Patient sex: M
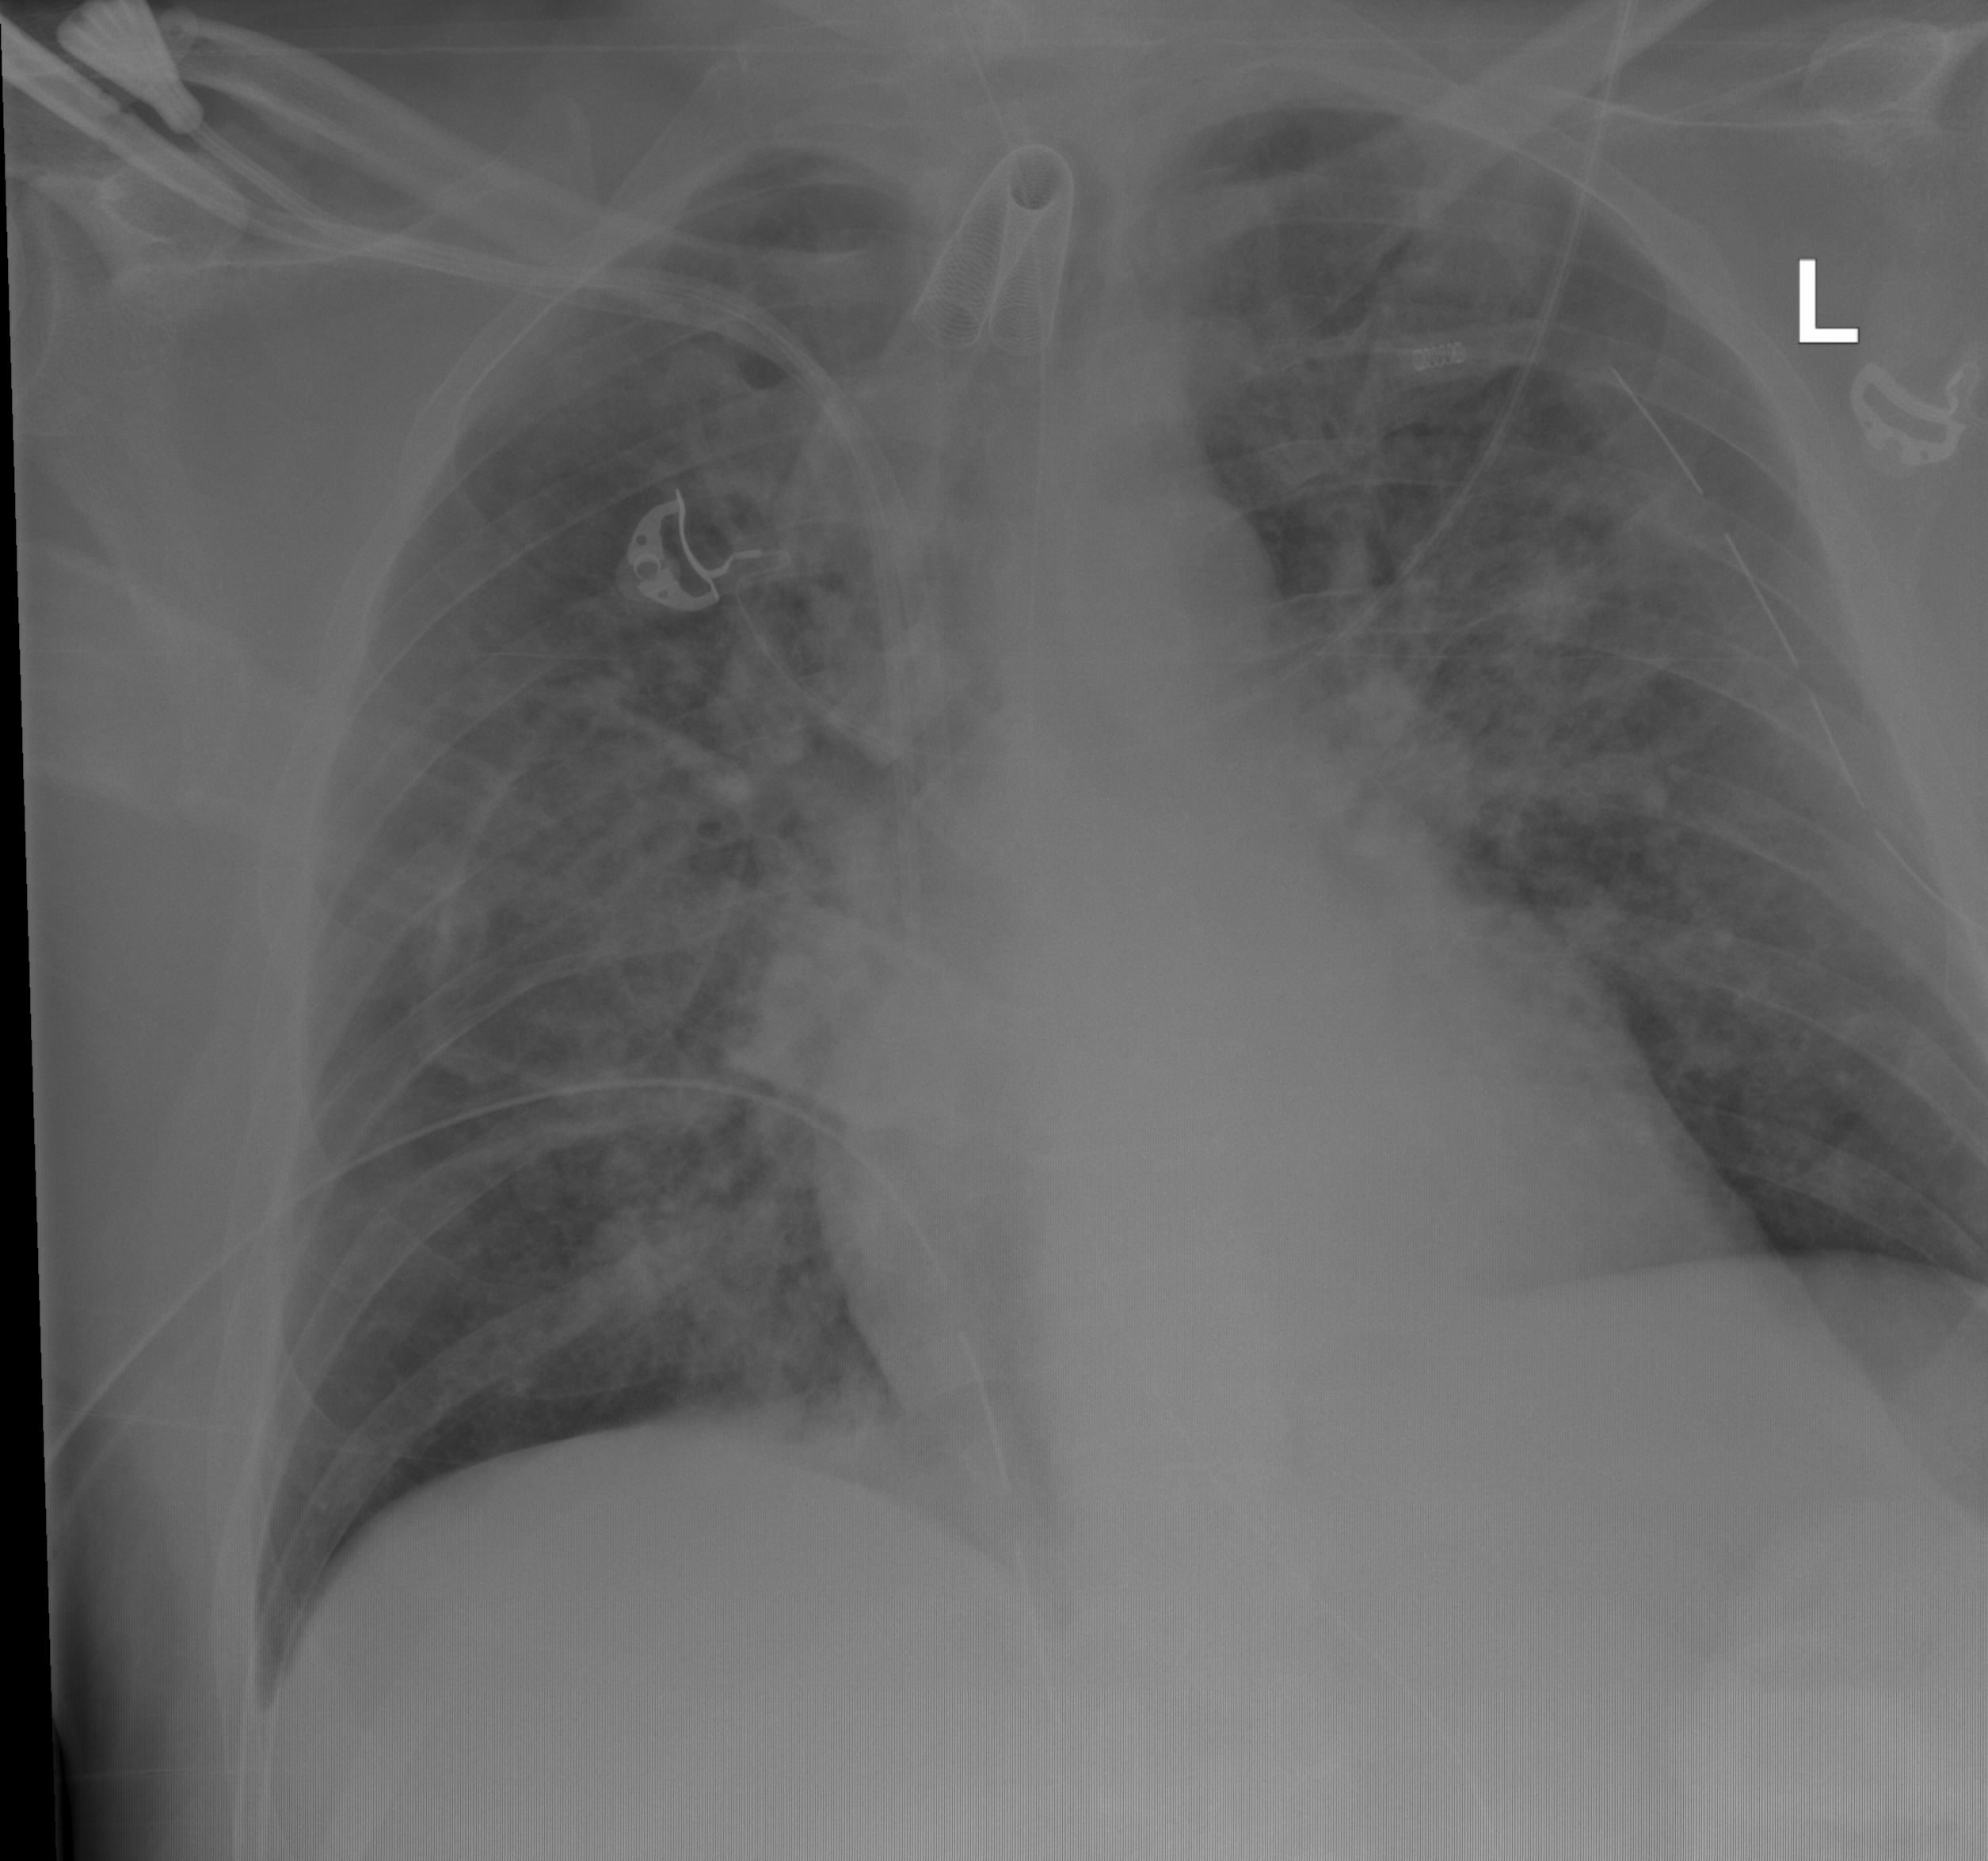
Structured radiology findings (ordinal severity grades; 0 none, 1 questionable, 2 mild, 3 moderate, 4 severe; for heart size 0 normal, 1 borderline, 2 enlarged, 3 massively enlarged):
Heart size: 1
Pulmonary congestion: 3
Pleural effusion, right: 0
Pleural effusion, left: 0
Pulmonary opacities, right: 3
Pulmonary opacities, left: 3
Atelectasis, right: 3
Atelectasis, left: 3